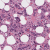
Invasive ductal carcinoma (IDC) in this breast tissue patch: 1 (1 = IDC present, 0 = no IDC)